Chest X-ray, AP view. Patient: 65 years old, sex M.
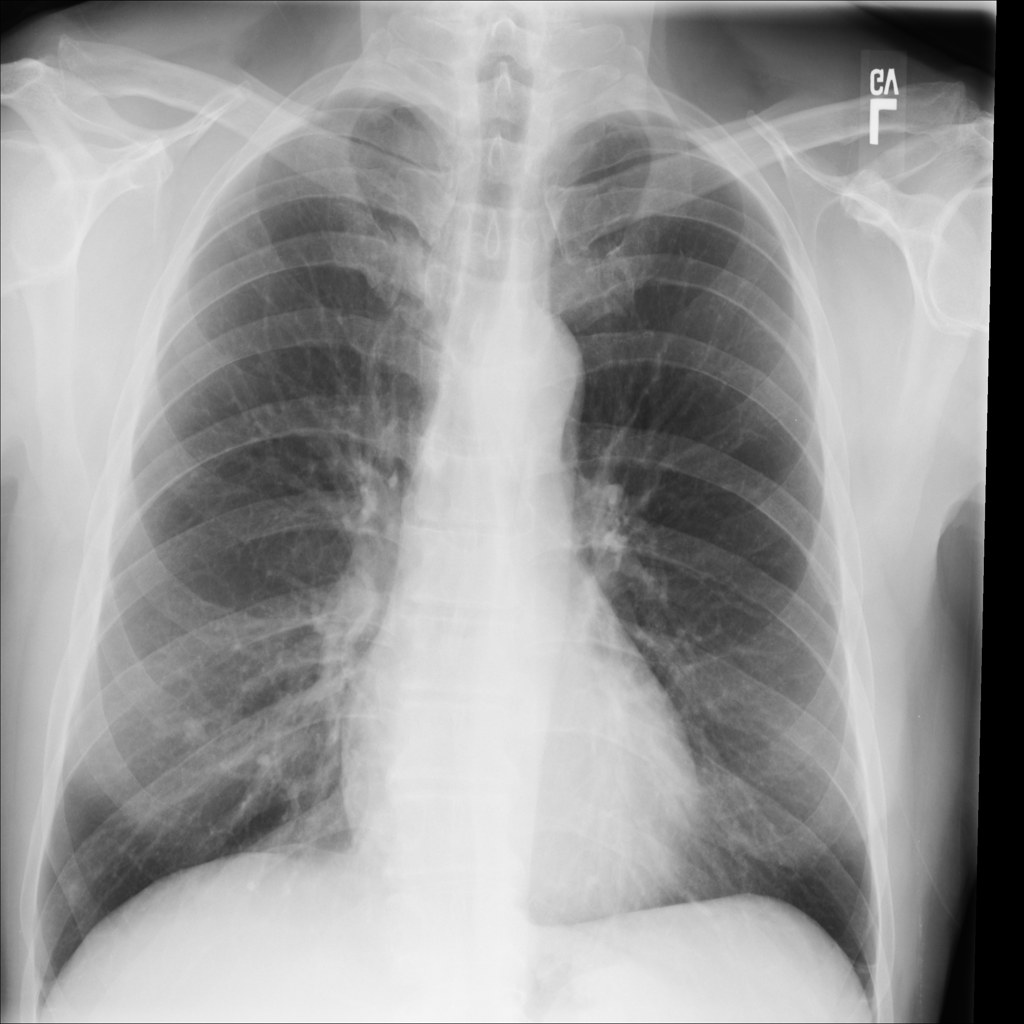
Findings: No Finding